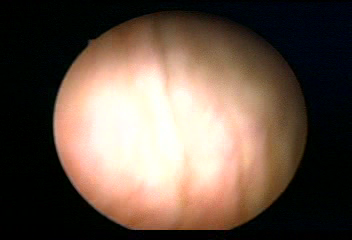
Modality: WLC
Class: Normal mucosa
Bladder cancer association: No